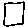
Label: square